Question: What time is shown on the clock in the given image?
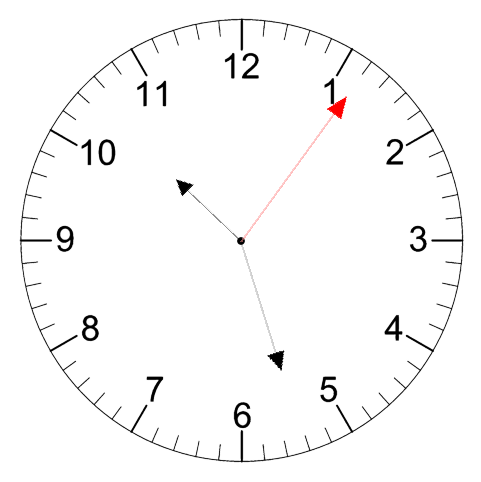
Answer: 10:27:06